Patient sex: M
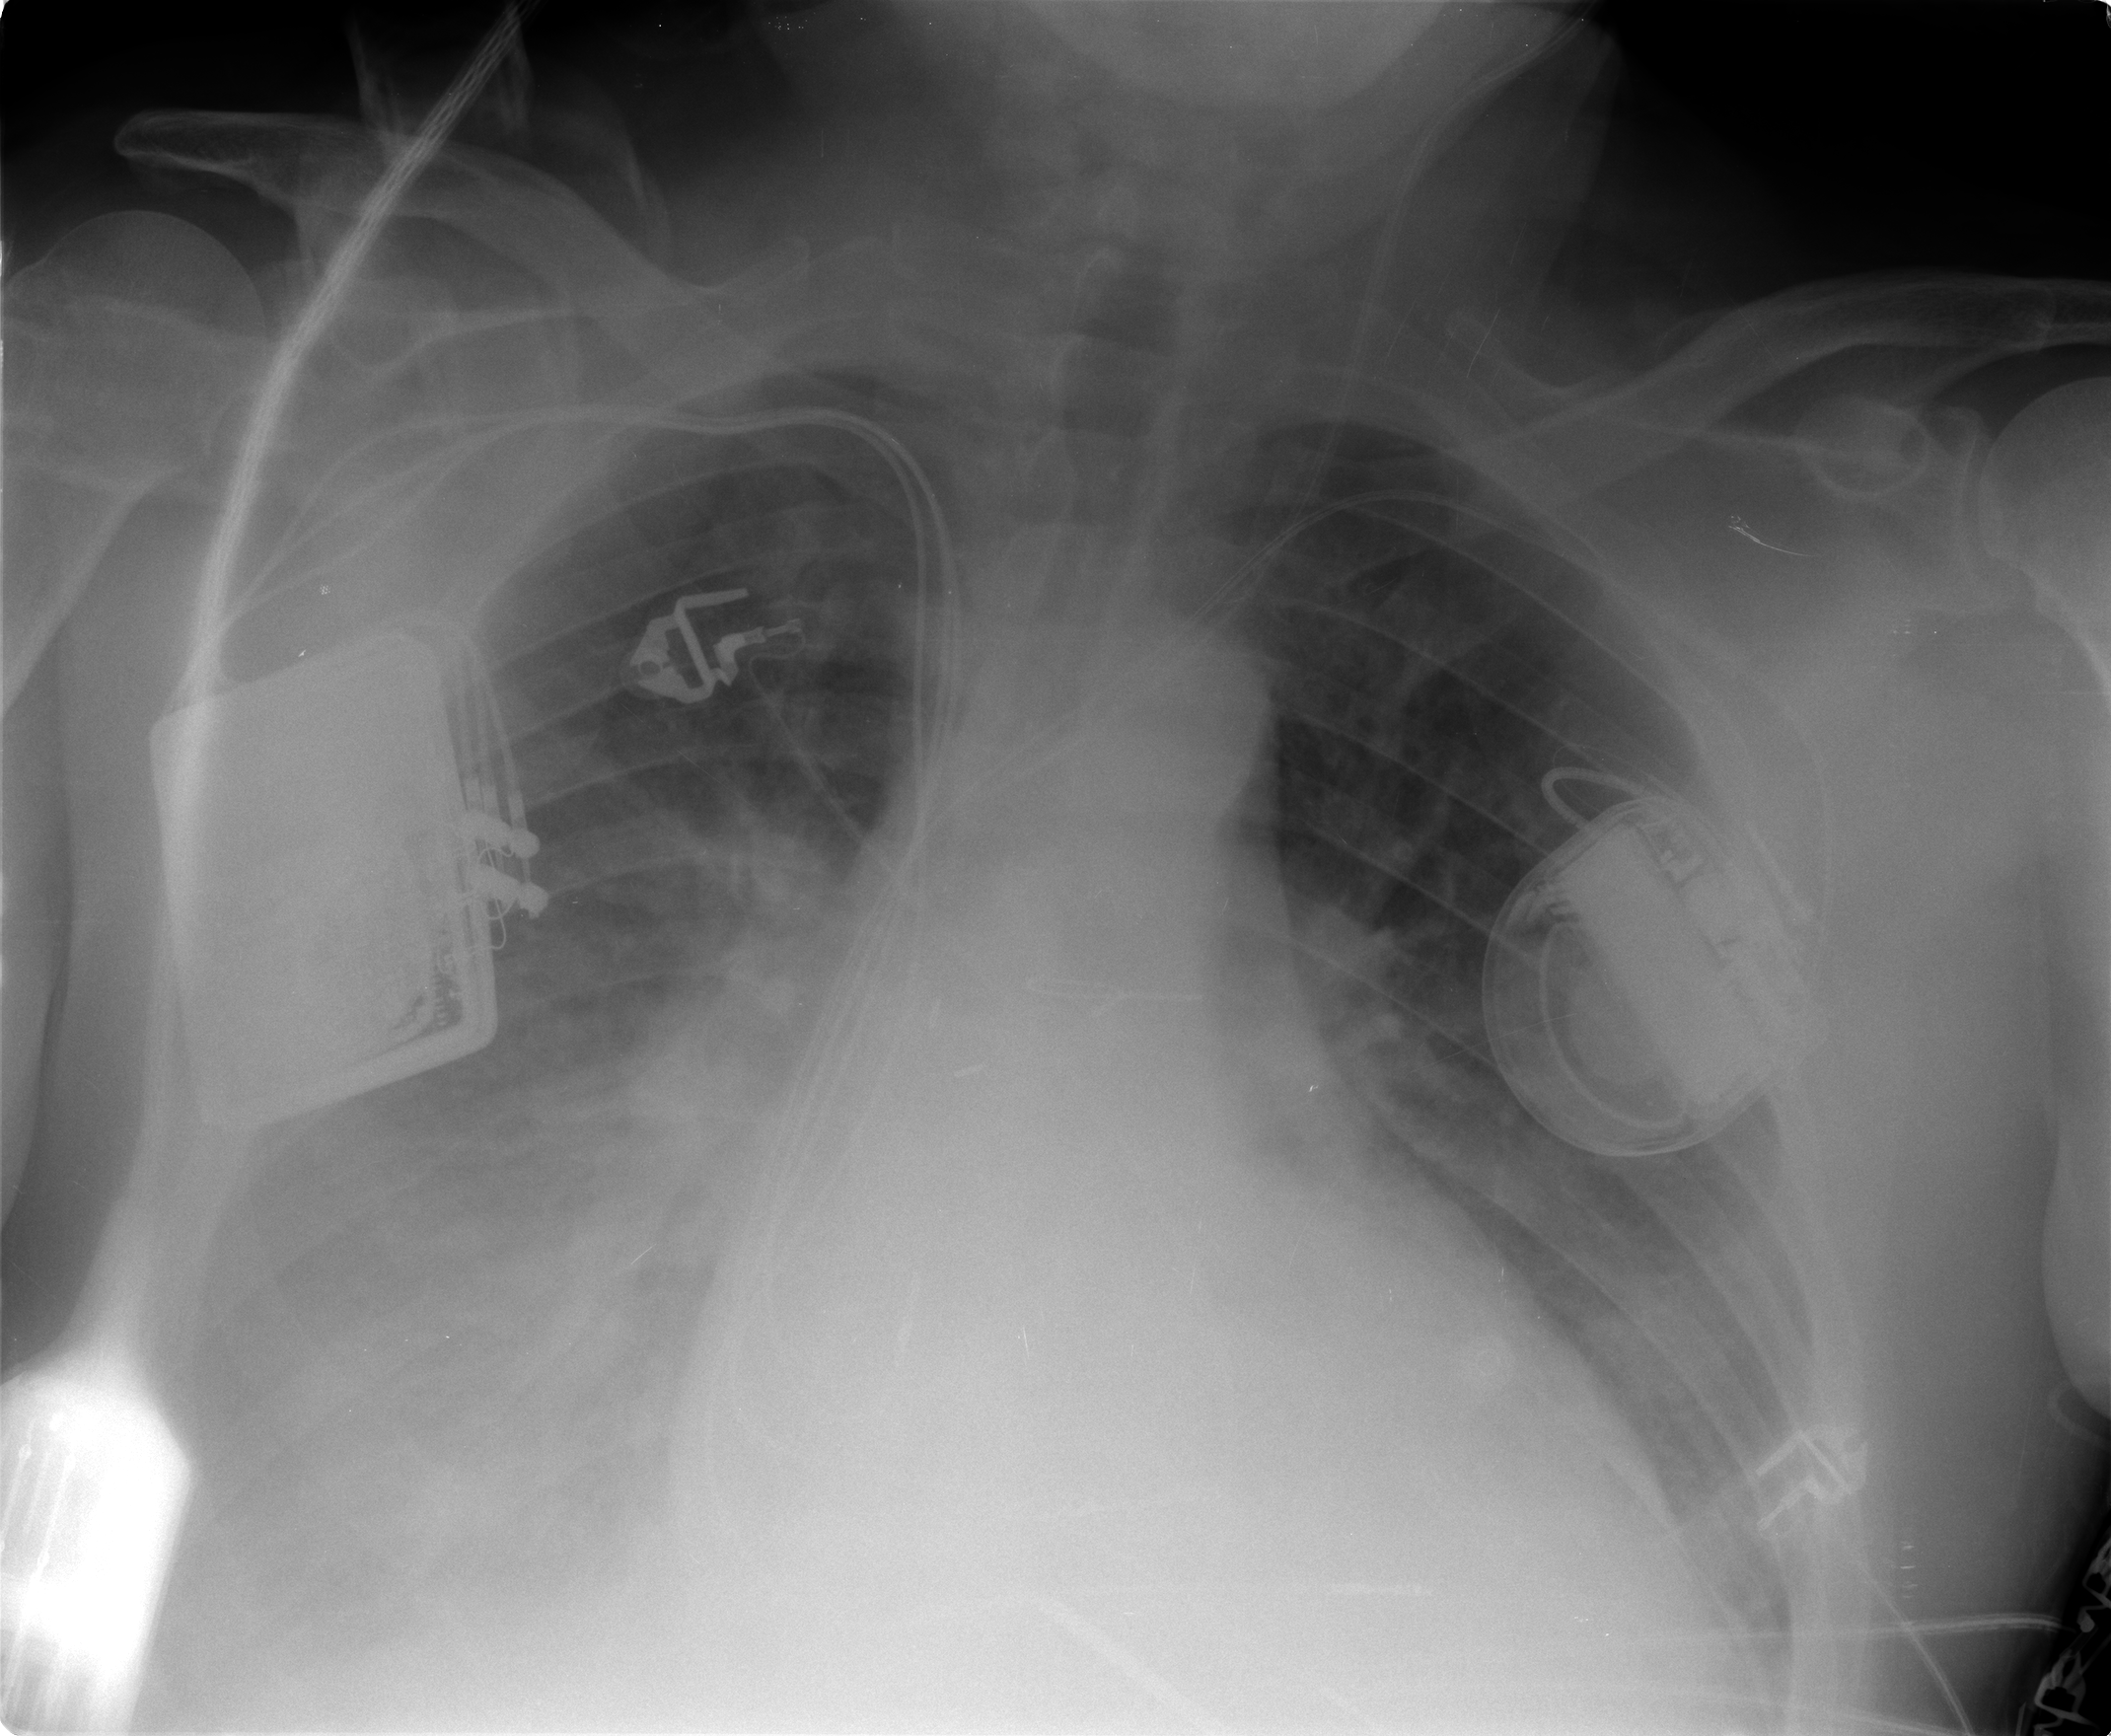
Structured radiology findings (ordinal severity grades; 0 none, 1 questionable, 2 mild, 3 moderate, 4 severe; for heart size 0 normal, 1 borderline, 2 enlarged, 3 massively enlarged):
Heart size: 2
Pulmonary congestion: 2
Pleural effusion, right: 2
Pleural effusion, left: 0
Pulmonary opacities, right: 1
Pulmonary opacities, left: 1
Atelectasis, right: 2
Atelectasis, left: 2